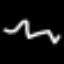
Label: squiggle